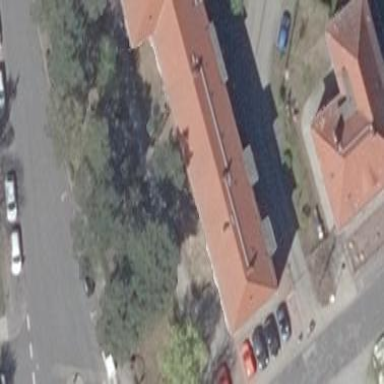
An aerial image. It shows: Residential building with hipped roof.